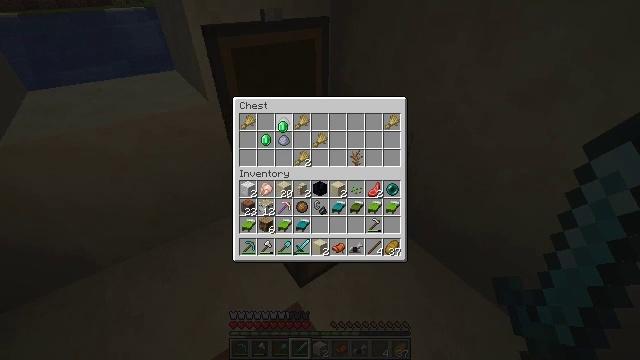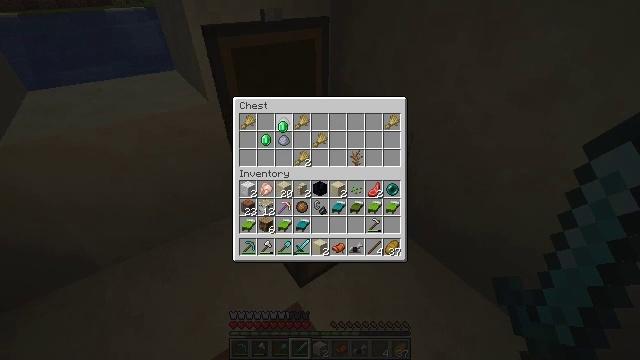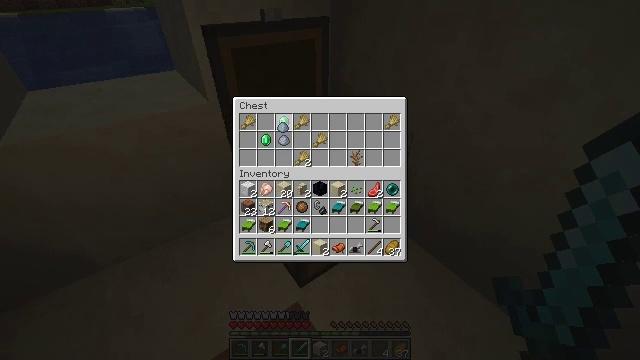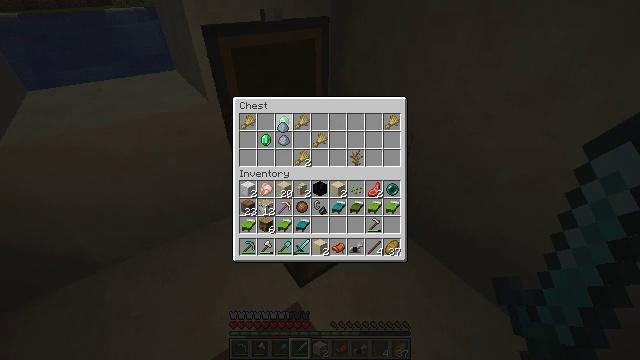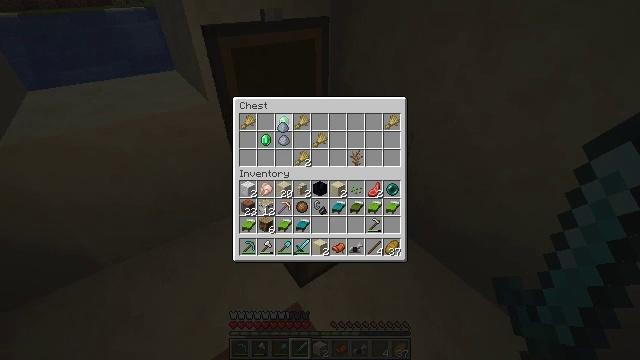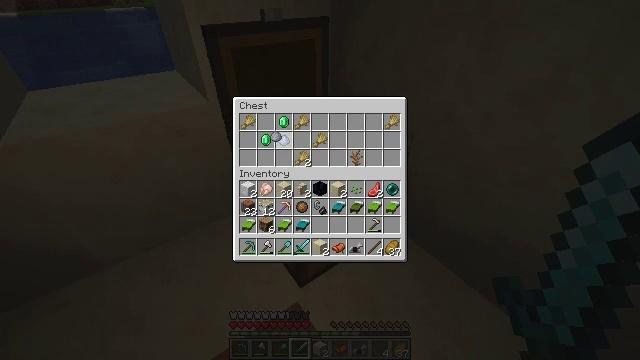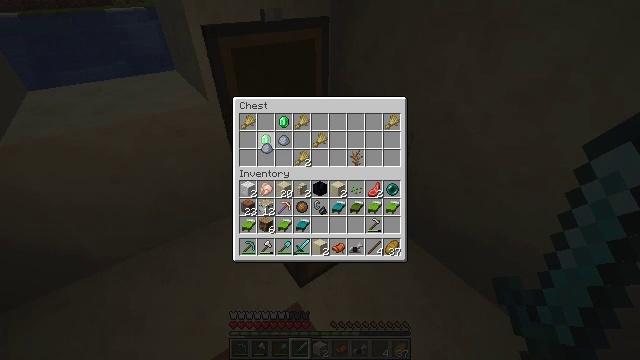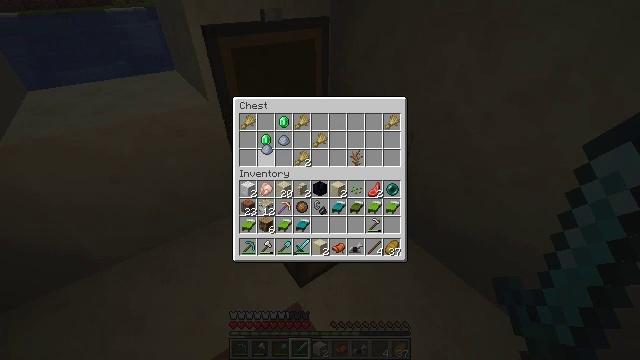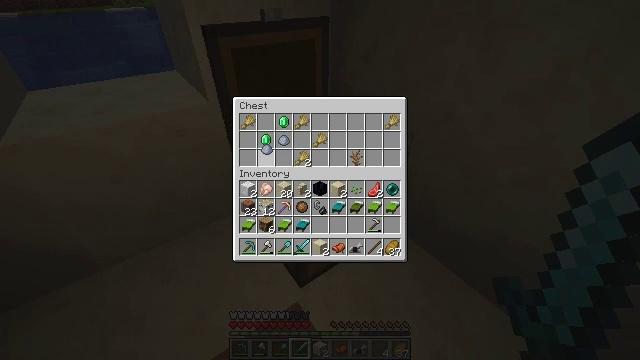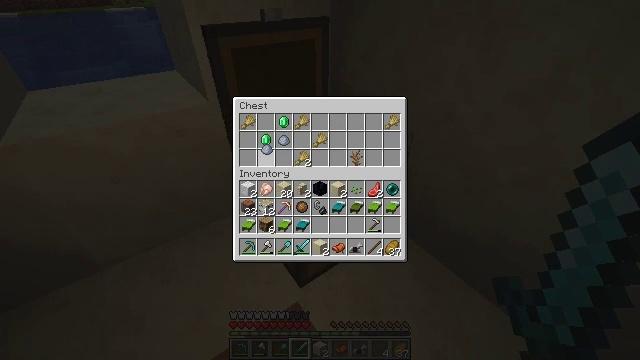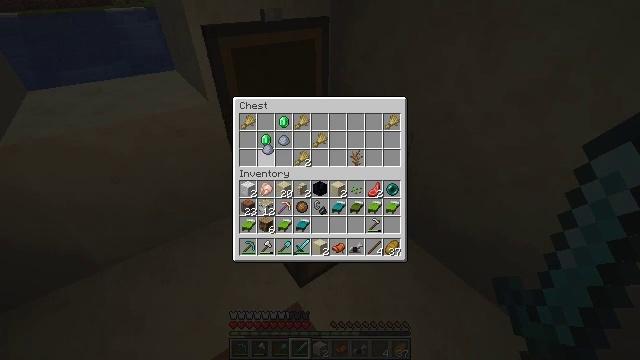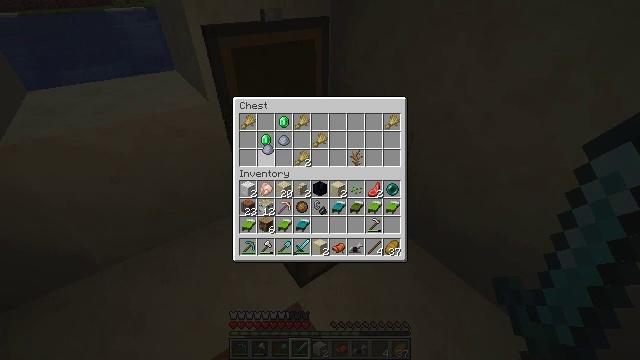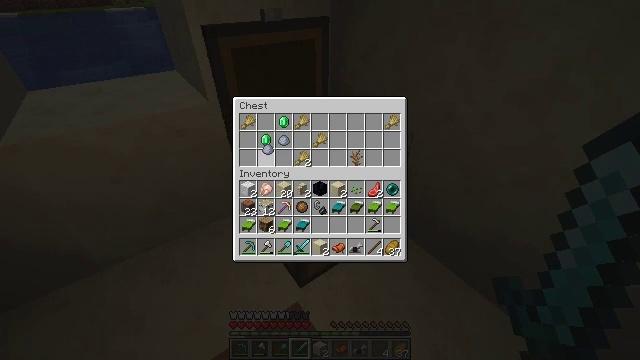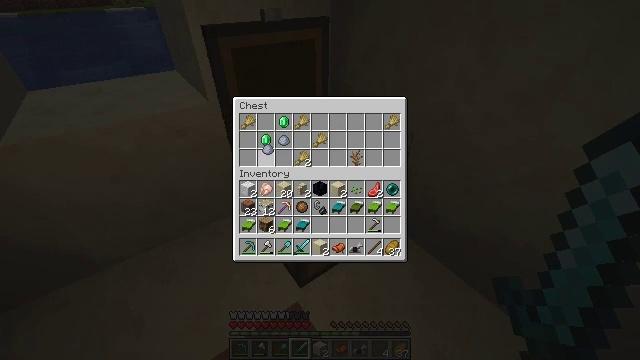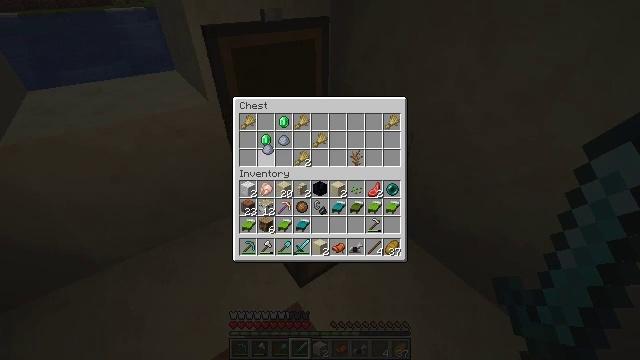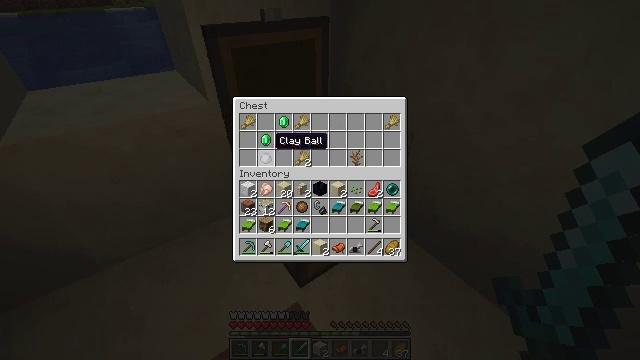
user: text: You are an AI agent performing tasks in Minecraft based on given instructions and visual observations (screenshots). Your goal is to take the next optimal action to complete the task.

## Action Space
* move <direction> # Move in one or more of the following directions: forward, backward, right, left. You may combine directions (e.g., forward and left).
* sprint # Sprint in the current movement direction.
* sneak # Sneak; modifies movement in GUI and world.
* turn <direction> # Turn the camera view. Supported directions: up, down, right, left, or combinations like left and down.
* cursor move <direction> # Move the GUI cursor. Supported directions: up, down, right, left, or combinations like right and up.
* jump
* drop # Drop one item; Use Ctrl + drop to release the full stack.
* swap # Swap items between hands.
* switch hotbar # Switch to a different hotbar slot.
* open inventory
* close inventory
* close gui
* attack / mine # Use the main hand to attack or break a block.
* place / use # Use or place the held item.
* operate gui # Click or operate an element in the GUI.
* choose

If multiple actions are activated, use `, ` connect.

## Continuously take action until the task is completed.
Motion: motion action
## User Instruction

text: Gather the green bed.
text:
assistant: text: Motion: operate gui
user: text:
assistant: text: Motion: no_op
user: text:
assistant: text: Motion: no_op
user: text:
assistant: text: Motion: no_op
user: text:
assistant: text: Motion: cursor move left and down
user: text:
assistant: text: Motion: cursor move left and down
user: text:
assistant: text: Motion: no_op
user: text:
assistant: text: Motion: no_op
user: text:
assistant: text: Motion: no_op
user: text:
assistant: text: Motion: no_op
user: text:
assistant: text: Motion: no_op
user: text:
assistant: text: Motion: operate gui
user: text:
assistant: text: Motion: operate gui
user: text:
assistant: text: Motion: operate gui
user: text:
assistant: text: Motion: no_op
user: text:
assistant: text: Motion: no_op
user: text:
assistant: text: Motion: cursor move right and up
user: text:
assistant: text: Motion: no_op
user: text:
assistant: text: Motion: no_op
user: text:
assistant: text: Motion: no_op
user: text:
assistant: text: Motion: no_op
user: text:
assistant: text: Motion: no_op
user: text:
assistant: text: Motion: no_op
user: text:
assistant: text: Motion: operate gui
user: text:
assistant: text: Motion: operate gui
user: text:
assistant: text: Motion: no_op
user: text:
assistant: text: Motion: no_op
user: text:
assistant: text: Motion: no_op
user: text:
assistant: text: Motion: no_op
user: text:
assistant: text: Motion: operate gui